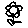
Label: flower